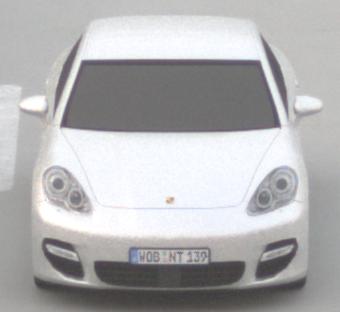
Make: Porsche
Model: Panamera
Detailed model: Panamera (970)
Model produced from: 2010/05
Model produced until: 2013/04
Doors: 5
Color: white
Road condition: dry road
Daytime: sunrise or sunset
Contrast: low contrast